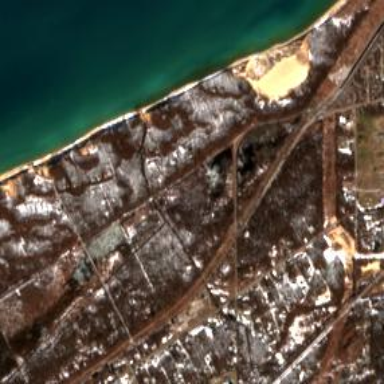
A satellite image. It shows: Sandy beach.